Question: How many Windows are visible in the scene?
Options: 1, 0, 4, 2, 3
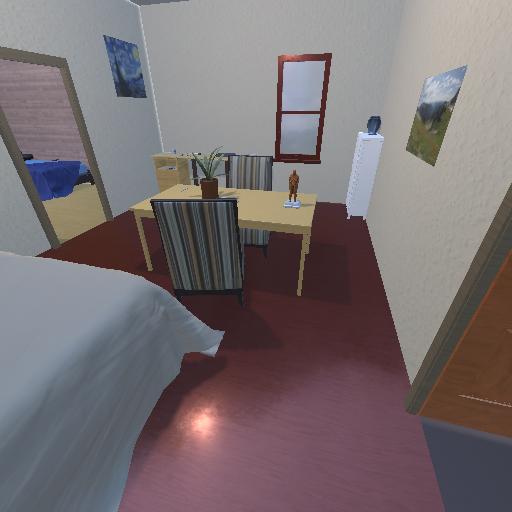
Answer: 1